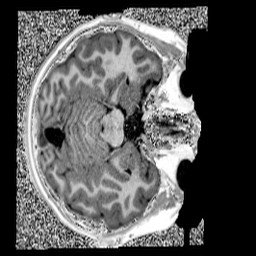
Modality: UNIT1
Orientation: axial
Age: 10
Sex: male
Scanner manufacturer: siemens
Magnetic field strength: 3 T
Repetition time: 4 s
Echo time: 0.00299 s